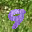
Label: 9